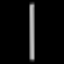
Label: line